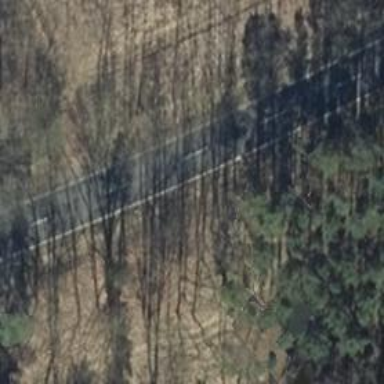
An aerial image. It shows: Tertiary road with asphalt surface.